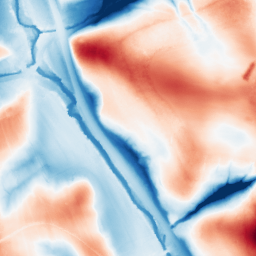
Category: edge_preserving
Decomposition family: guided
Decomposition parameters: radius: 32
eps: 0.01
Upsampling method: lanczos
Upsampling parameters: scale: 2
Upsampling scale: 2